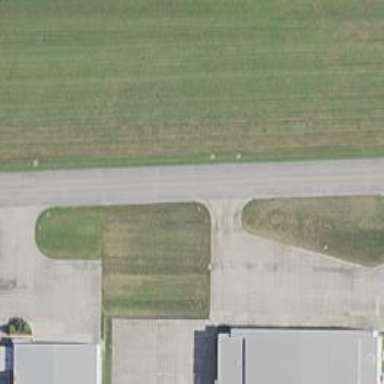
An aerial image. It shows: View of taxiway at the airport.